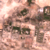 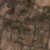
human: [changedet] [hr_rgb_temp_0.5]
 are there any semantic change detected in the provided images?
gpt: No change occurred in this area.